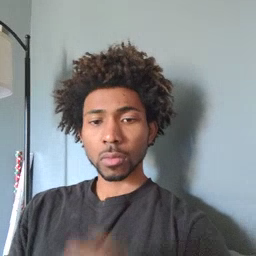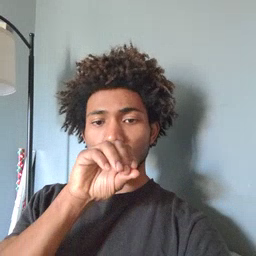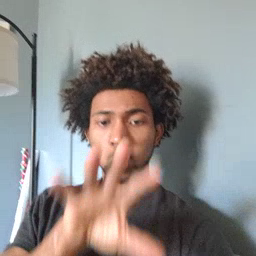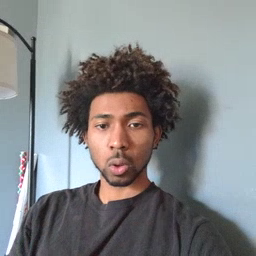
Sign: blow